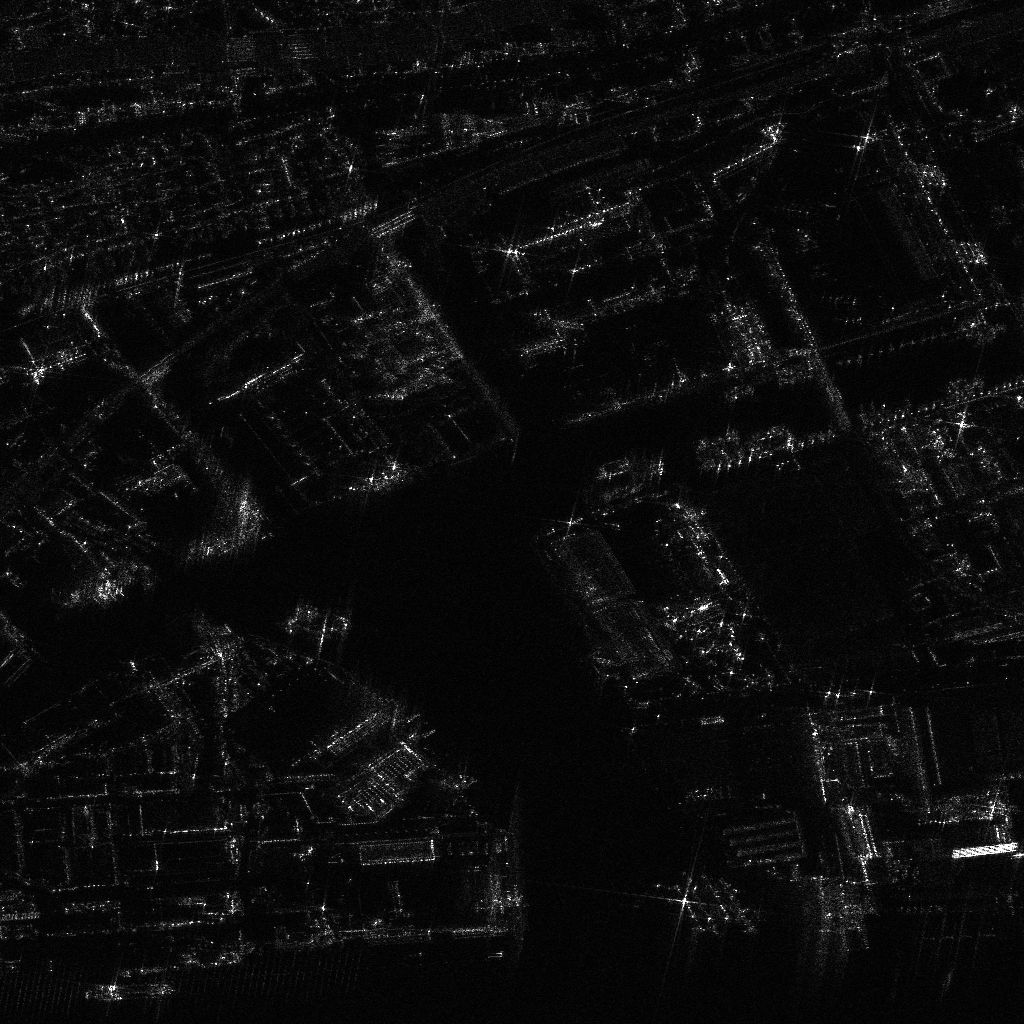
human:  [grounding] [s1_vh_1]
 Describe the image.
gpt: In the satellite image, there is  <ref>3 medium container </ref> <box>[[63, 88, 70, 89, 55], [66, 86, 72, 88, 55], [64, 87, 71, 88, 55]]</box> located at bottom,  <ref>1 medium container </ref> <box>[[68, 86, 75, 88, 55]]</box> located at bottom right,  <ref>1 medium dredger </ref> <box>[[8, 95, 16, 98, 1]]</box> located at bottom left.